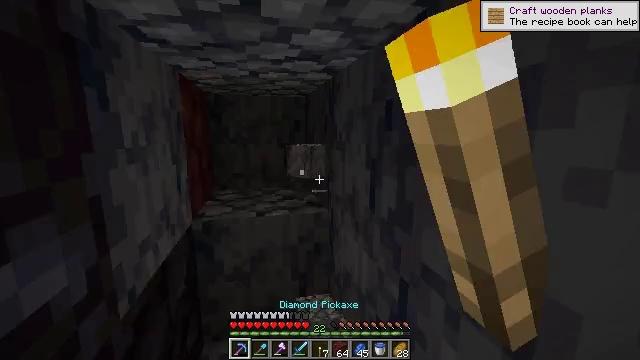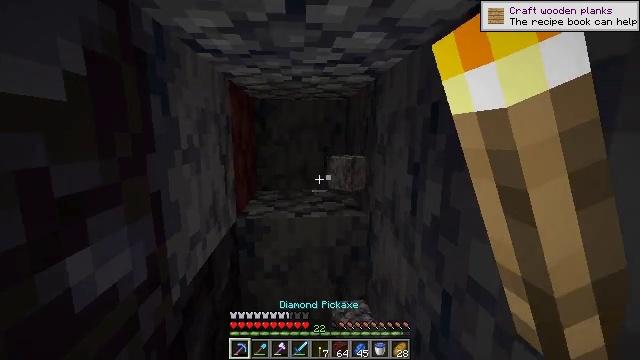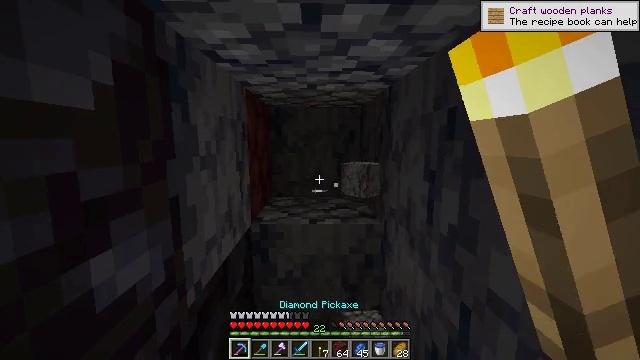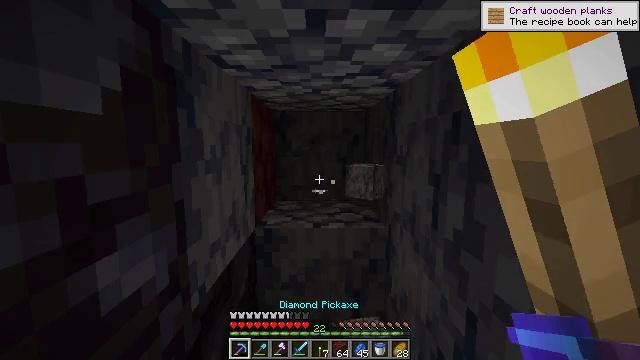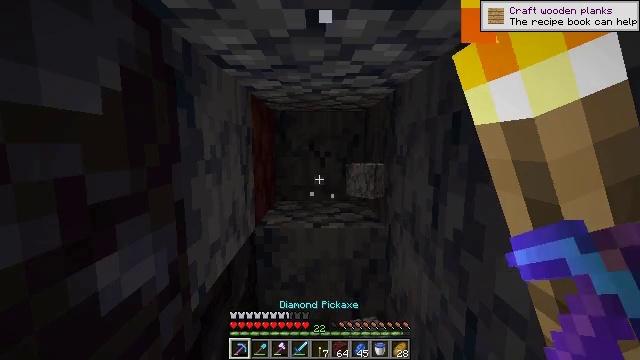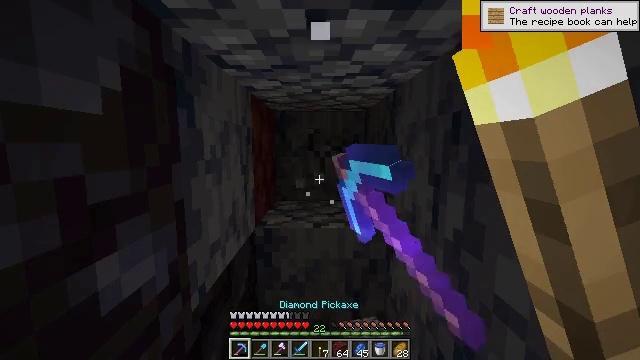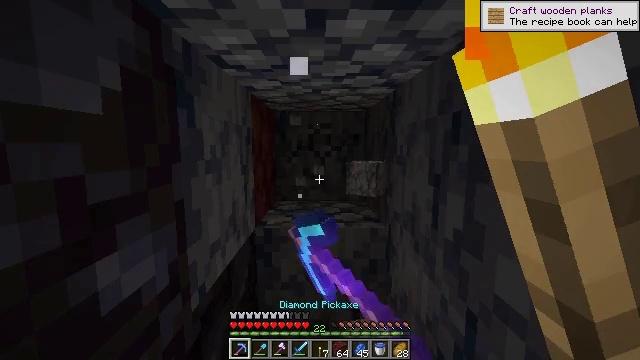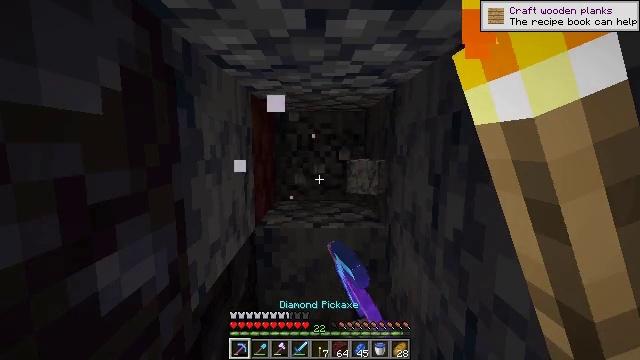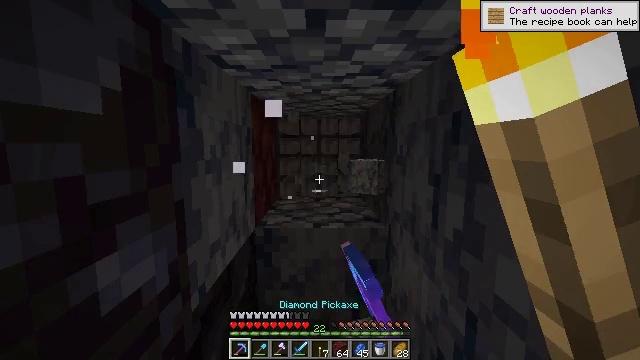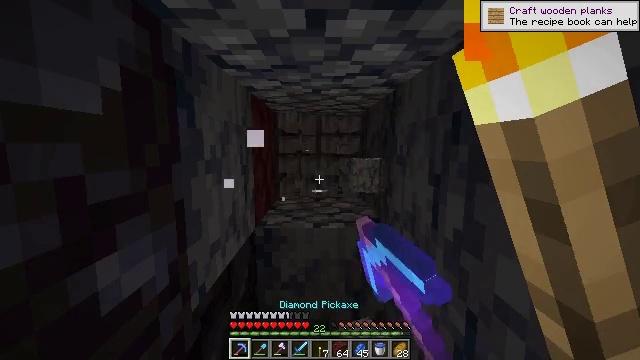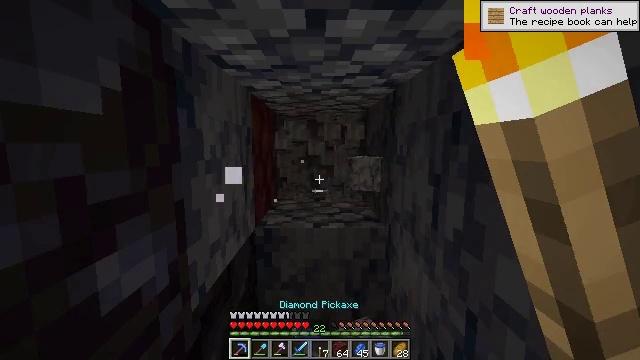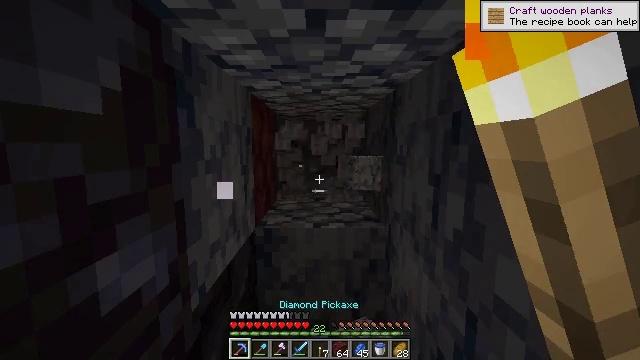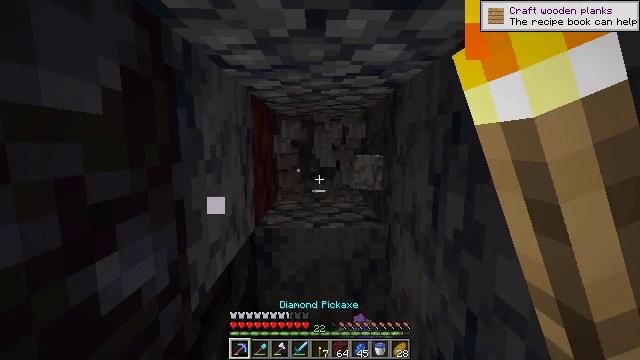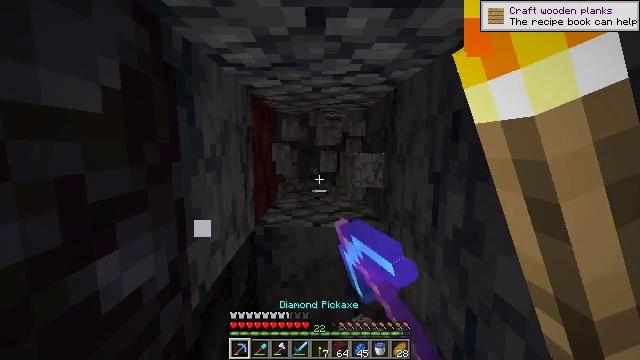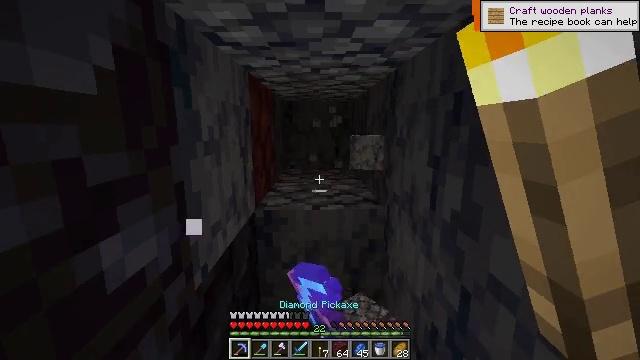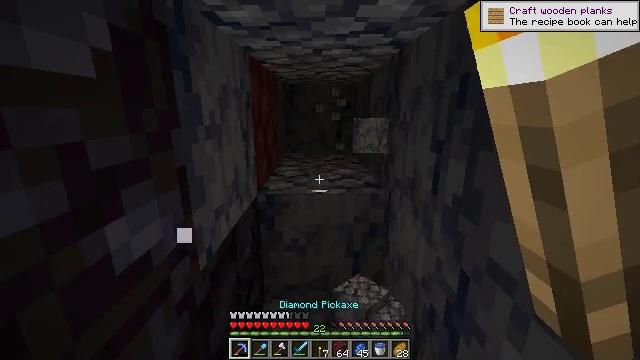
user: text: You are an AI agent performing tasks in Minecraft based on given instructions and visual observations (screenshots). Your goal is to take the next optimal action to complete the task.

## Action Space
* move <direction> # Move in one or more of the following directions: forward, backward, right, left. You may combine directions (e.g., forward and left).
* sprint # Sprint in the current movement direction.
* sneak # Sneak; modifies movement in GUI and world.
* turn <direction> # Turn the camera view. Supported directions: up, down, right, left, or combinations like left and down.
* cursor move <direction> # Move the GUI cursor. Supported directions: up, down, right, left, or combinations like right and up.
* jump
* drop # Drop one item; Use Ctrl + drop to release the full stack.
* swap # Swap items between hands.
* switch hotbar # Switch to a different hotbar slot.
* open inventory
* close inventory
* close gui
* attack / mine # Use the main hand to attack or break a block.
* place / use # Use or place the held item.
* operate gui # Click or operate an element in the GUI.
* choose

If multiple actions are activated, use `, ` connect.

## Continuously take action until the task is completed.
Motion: motion action
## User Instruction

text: Collect basalt for building.
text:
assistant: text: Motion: turn left, switch to hotbar 1
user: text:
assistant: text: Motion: turn left and up
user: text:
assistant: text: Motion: no_op
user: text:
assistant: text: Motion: attack / mine
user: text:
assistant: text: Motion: attack / mine
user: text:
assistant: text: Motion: attack / mine
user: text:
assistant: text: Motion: attack / mine
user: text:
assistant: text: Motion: attack / mine
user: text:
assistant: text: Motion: attack / mine
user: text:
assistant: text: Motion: attack / mine
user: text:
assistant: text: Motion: attack / mine
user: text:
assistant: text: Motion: attack / mine
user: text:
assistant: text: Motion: attack / mine
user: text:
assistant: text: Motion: turn down, attack / mine
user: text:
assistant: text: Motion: turn down, attack / mine
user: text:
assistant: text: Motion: attack / mine
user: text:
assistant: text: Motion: attack / mine
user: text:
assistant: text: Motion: attack / mine
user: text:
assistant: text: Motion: move forward, attack / mine
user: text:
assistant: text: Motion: move forward, attack / mine
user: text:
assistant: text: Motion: move forward, attack / mine
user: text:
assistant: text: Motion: move forward, attack / mine
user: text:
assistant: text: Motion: move forward, attack / mine
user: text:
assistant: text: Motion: attack / mine
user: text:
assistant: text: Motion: attack / mine
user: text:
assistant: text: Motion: attack / mine
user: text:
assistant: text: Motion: attack / mine
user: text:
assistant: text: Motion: attack / mine
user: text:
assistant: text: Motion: attack / mine
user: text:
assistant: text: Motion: attack / mine